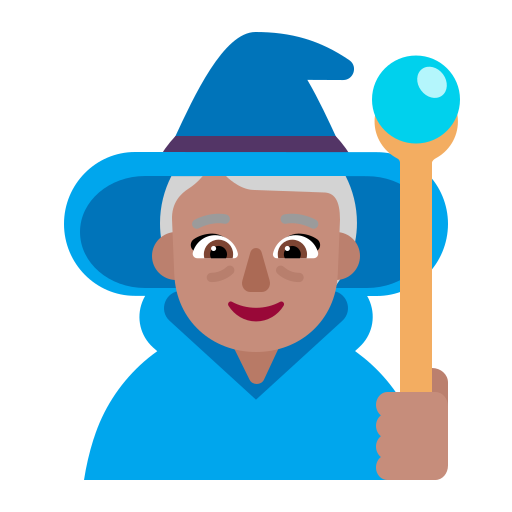
woman mage flat